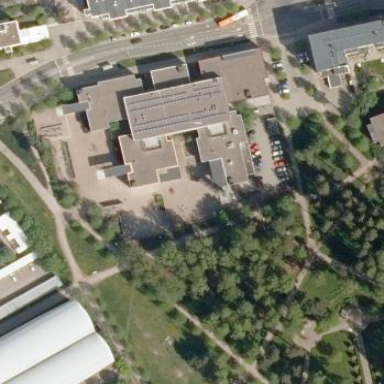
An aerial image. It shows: Public building.